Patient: sex M, age 38
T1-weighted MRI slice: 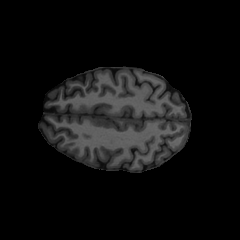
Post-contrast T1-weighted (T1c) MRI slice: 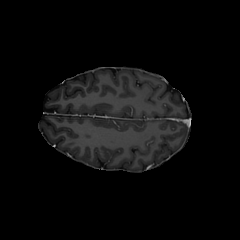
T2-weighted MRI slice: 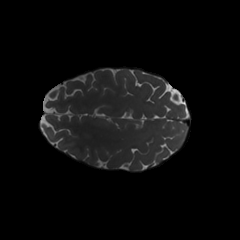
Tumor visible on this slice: no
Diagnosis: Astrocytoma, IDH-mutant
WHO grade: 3